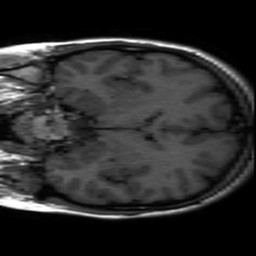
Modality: inplaneT1
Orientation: coronal
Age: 19
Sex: female
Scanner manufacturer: ge
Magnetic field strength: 3 T
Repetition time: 2.297 s
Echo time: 0.02273 s